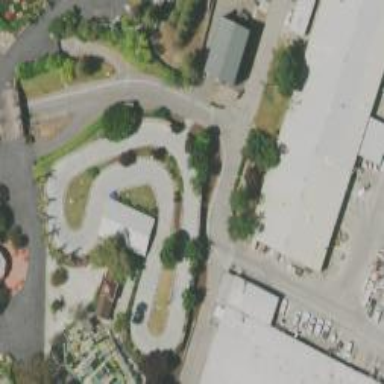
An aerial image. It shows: Raceway for motor karting enthusiasts.